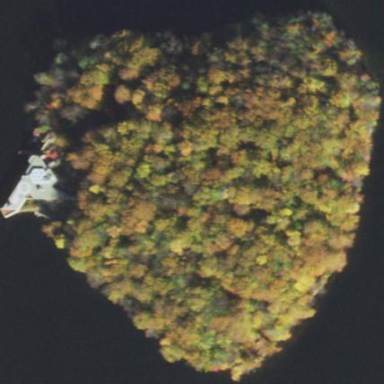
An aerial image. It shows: Island.